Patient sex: M
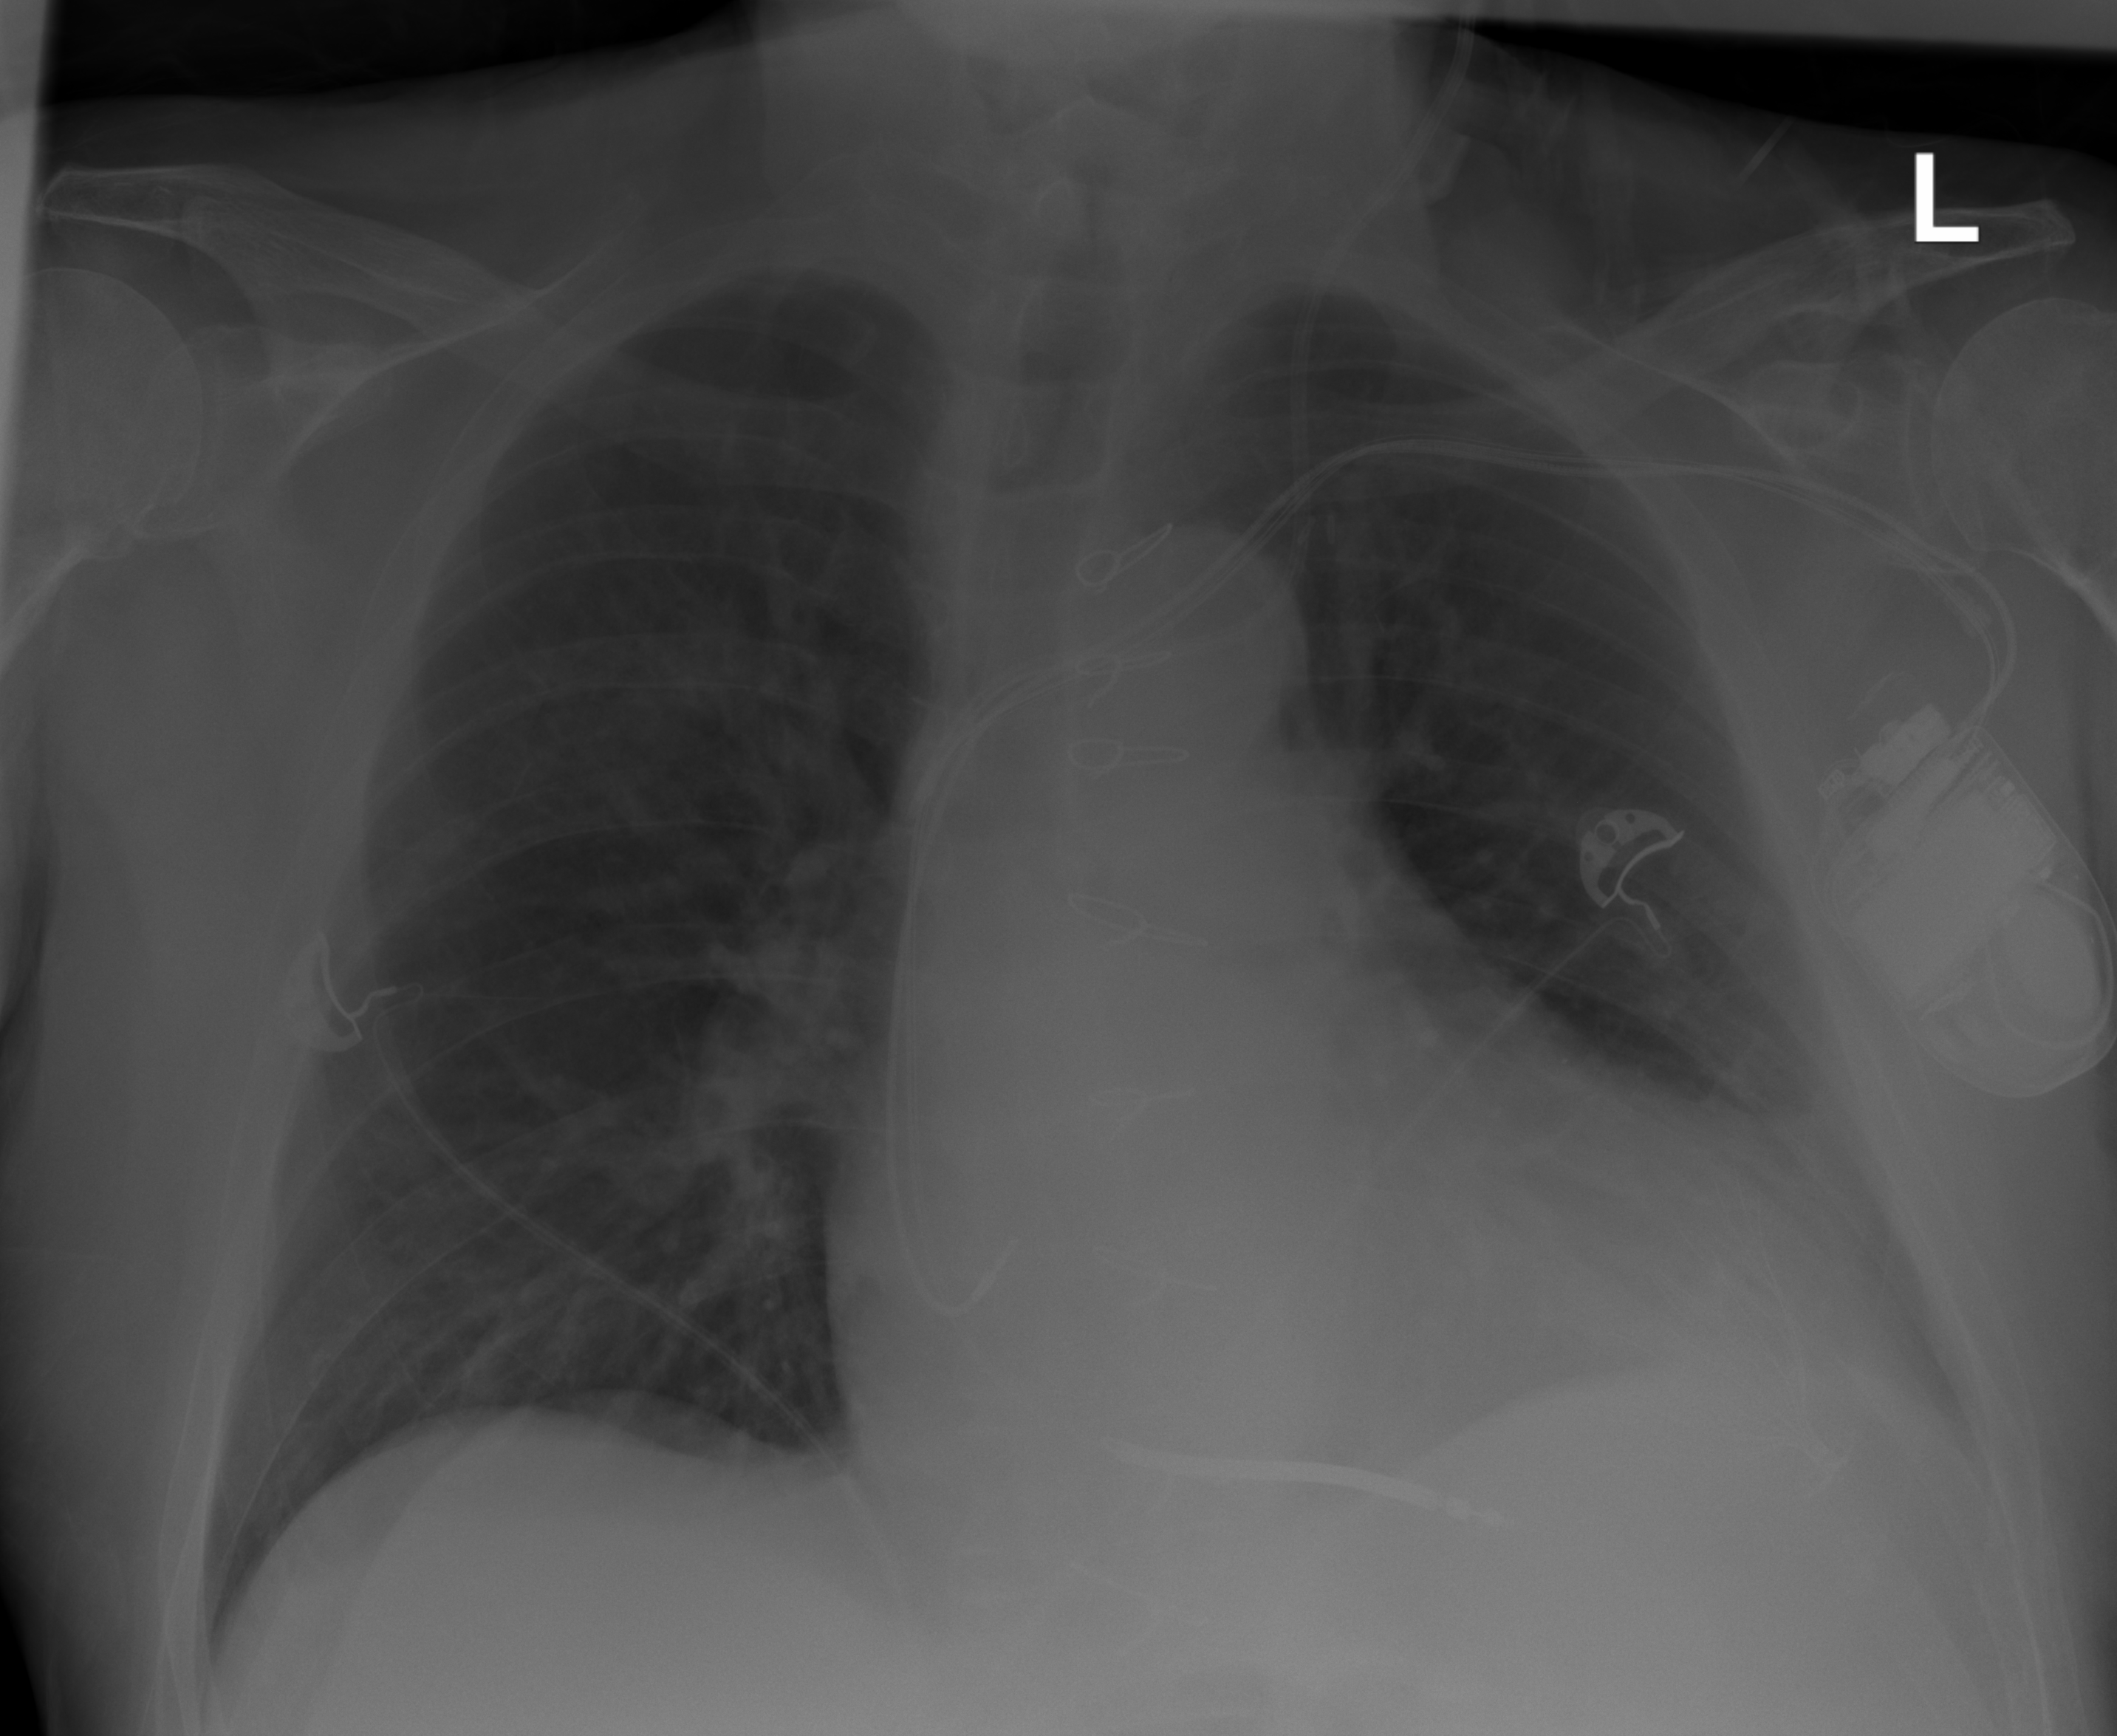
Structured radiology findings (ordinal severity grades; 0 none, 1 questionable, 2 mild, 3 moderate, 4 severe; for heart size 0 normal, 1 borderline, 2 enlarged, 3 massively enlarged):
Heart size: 2
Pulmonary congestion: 0
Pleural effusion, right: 0
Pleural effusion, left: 1
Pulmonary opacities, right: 2
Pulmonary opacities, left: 0
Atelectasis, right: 0
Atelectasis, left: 2